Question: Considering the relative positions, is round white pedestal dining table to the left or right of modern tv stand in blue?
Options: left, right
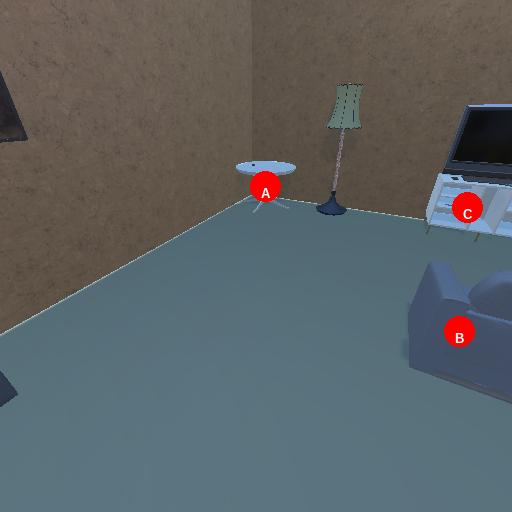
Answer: left